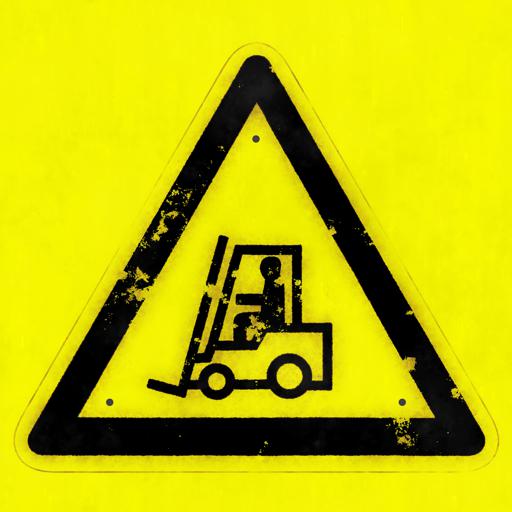
Tags: black danger forklift sign truck warning yellow